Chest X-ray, PA view. Patient: 69 years old, sex F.
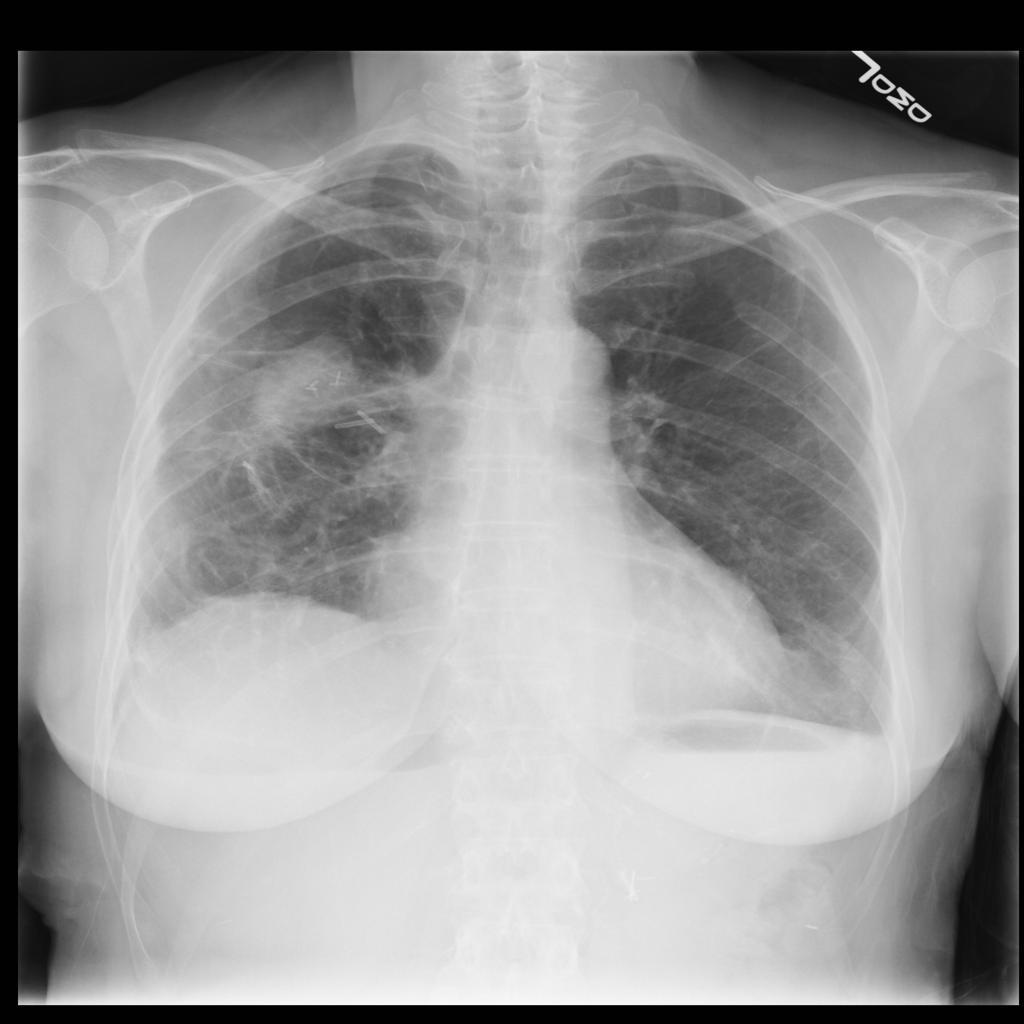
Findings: No Finding